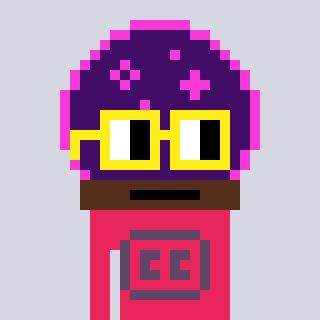
a pixel art character with square yellow glasses, a crystalball-shaped head and a redpinkish-colored body on a cool background